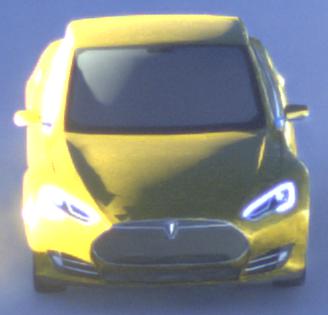
Make: Tesla
Model: Model S 60
Detailed model: Model S
Model produced from: 2013/10
Model produced until: 2014/10
Doors: 5
Color: yellow
Road condition: dry road
Daytime: sunrise or sunset
Contrast: low contrast